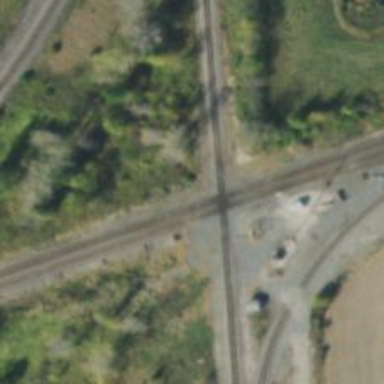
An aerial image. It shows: Railway crossing.